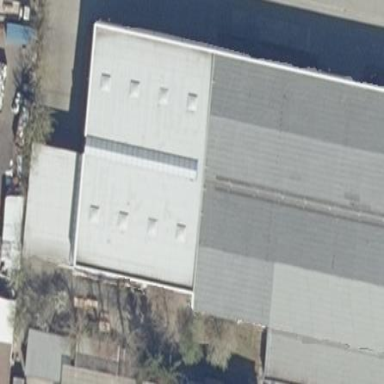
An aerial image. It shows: Industrial building.